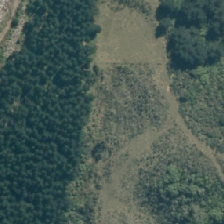
Land cover: grose_broom